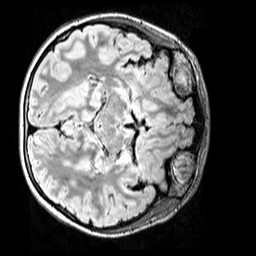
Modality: FLAIR
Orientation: axial
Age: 10
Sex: male
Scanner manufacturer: siemens
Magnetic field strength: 3 T
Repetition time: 5 s
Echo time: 0.388 s